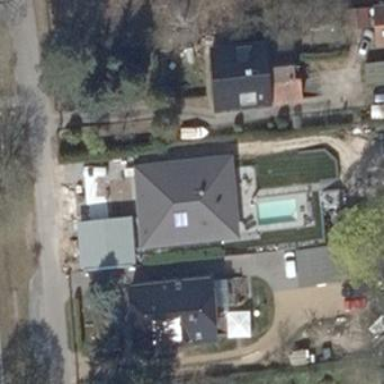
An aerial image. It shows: Detached building with hipped roof oriented along its length. The roof is grey in color.